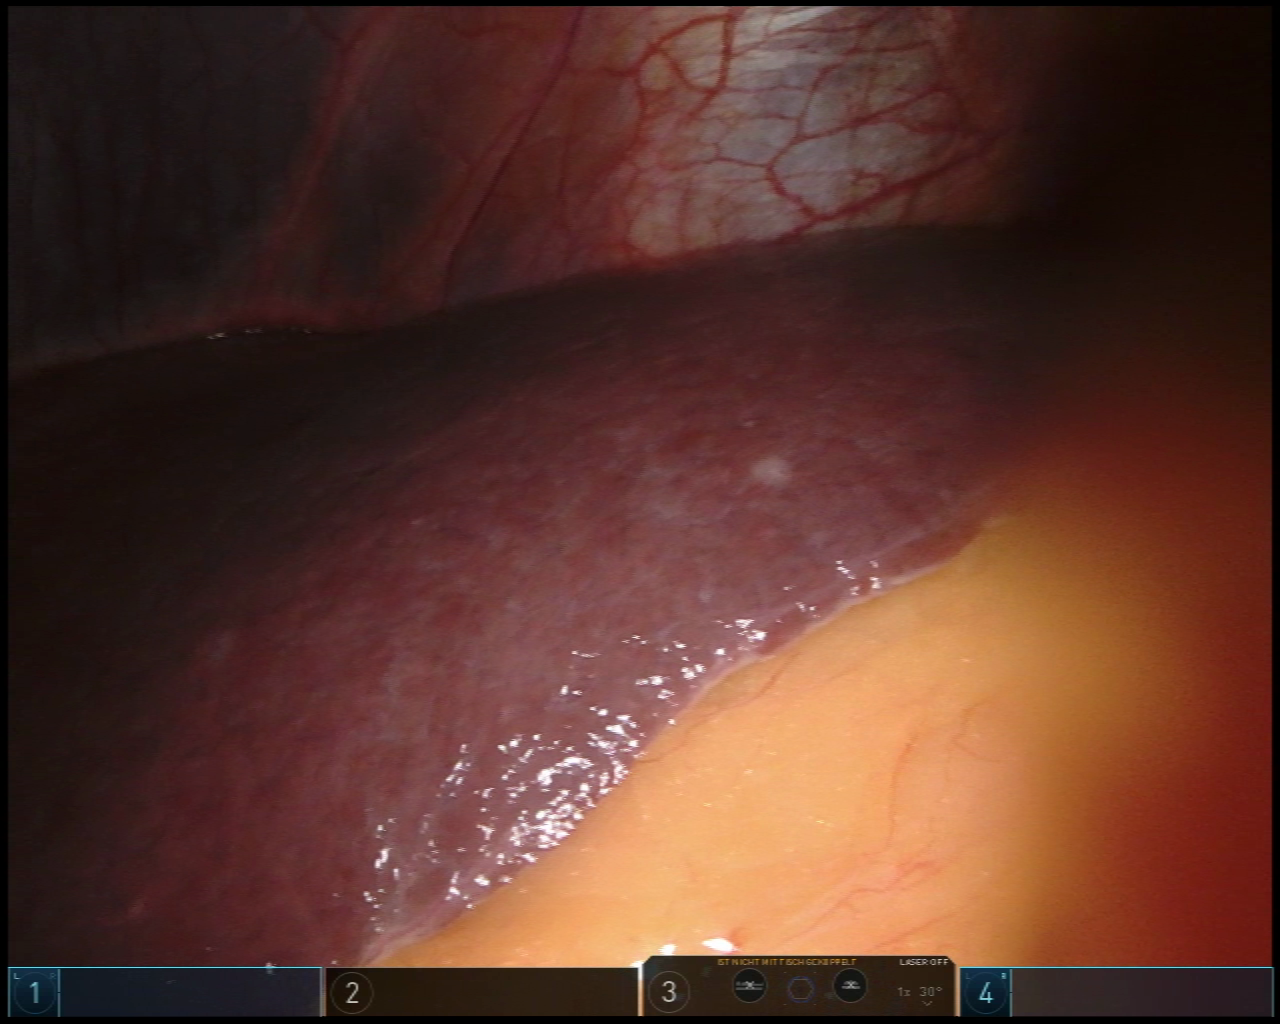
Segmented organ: liver
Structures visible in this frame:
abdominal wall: yes
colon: no
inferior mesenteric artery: no
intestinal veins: no
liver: yes
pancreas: no
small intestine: no
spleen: no
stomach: no
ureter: no
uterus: no
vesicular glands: no